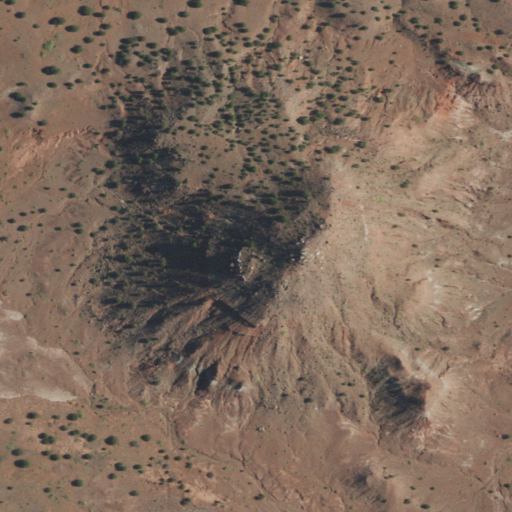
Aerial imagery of mountain in New Mexico named Barrajon containing only shrub